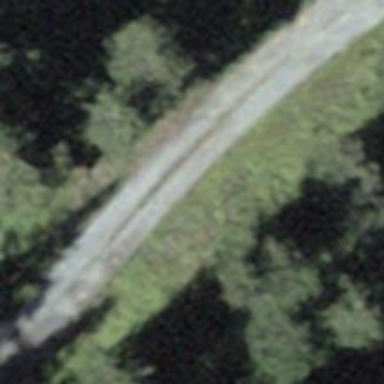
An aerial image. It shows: Gravel track with grade3 tracktype.